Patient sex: M
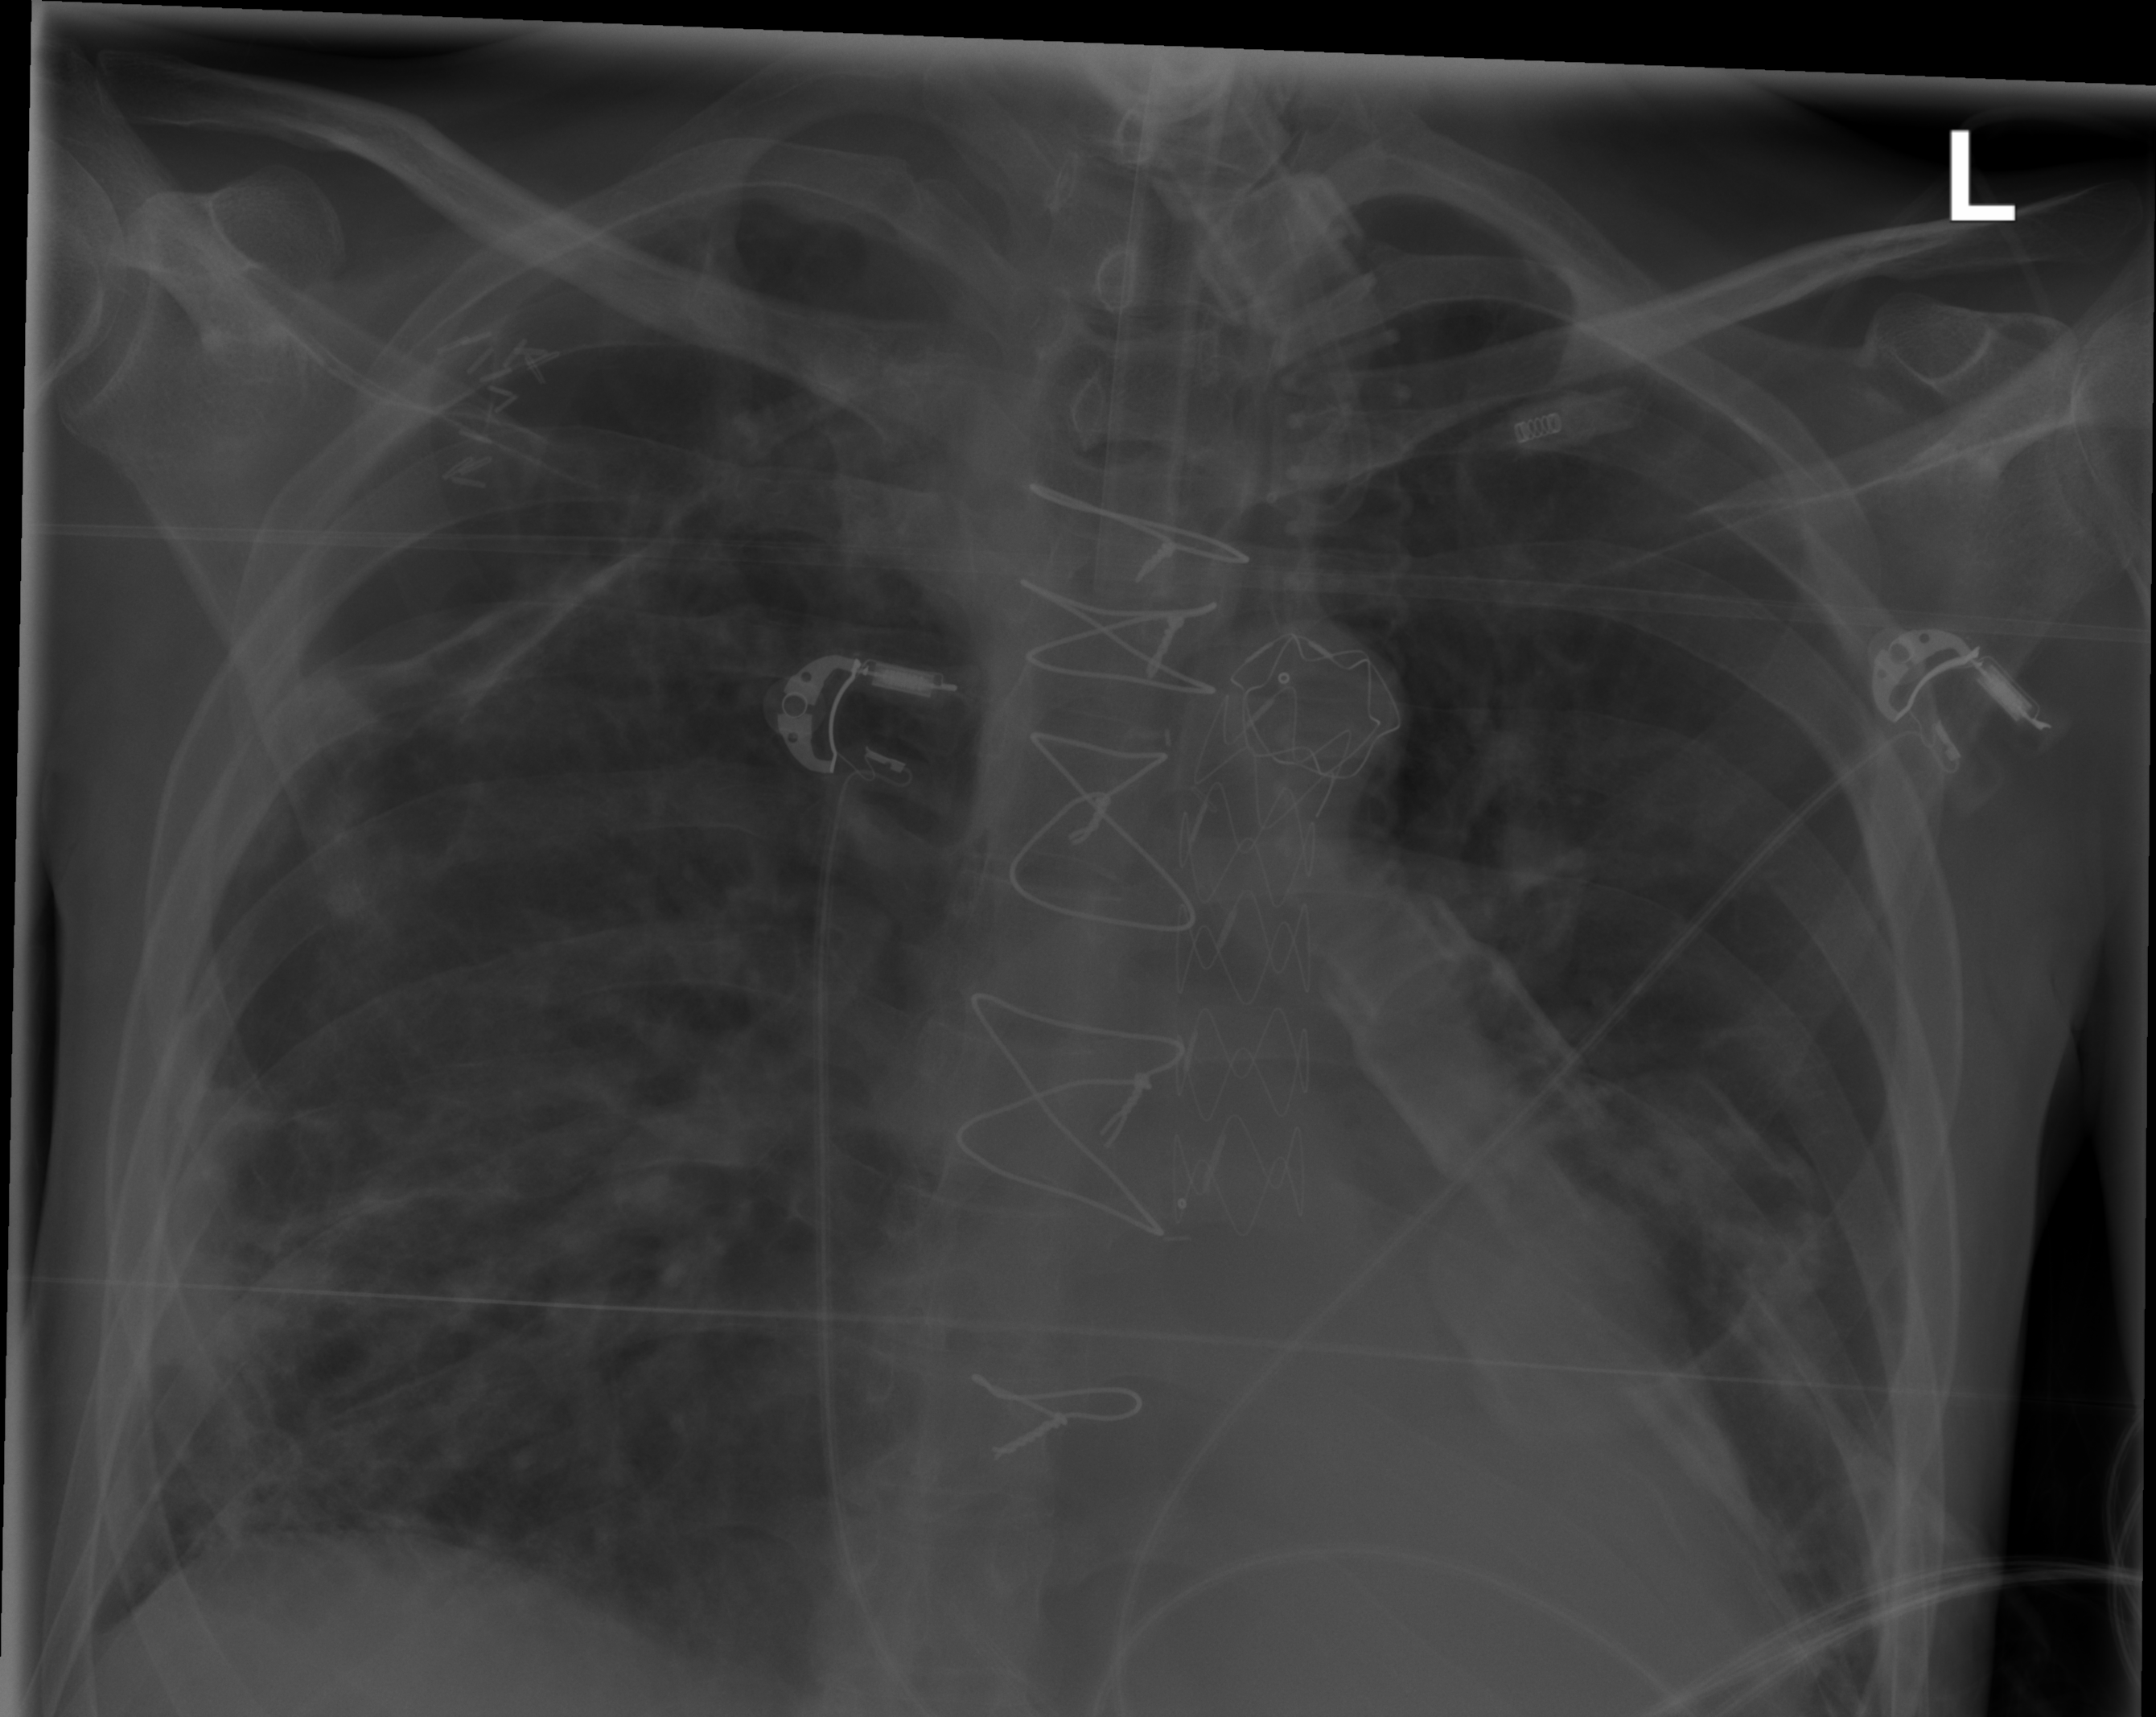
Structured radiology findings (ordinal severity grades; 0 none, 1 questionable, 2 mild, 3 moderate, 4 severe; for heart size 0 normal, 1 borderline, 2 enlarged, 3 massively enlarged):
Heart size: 2
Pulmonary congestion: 0
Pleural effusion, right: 0
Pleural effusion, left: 0
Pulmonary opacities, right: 2
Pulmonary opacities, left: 0
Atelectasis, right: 3
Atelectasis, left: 2